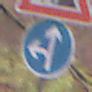
Verkehrszeichen: VorgeschriebeneFahrtrichtungGeradeausOderLinks
Zusatzzeichen oben: Arbeitsstelle
Umgebung: Outdoor, Nature
Tageszeit: Midday
Wetter: Overcast
Licht: Natural
Jahreszeit: Autumn
Kontrast: LowContrast